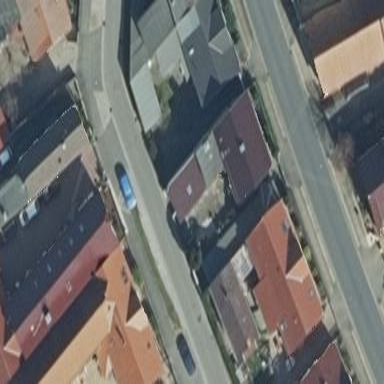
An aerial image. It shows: Simple house.